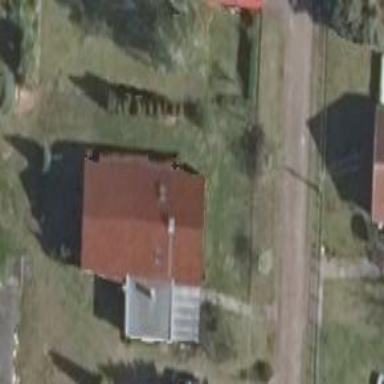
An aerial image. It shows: House with flat roof.